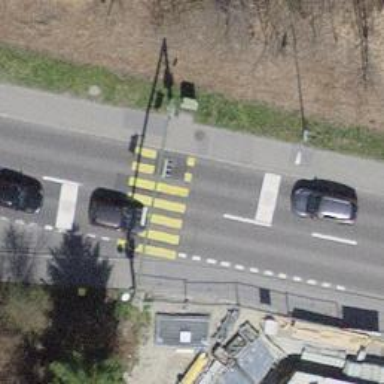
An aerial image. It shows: Kerb serving as barrier.